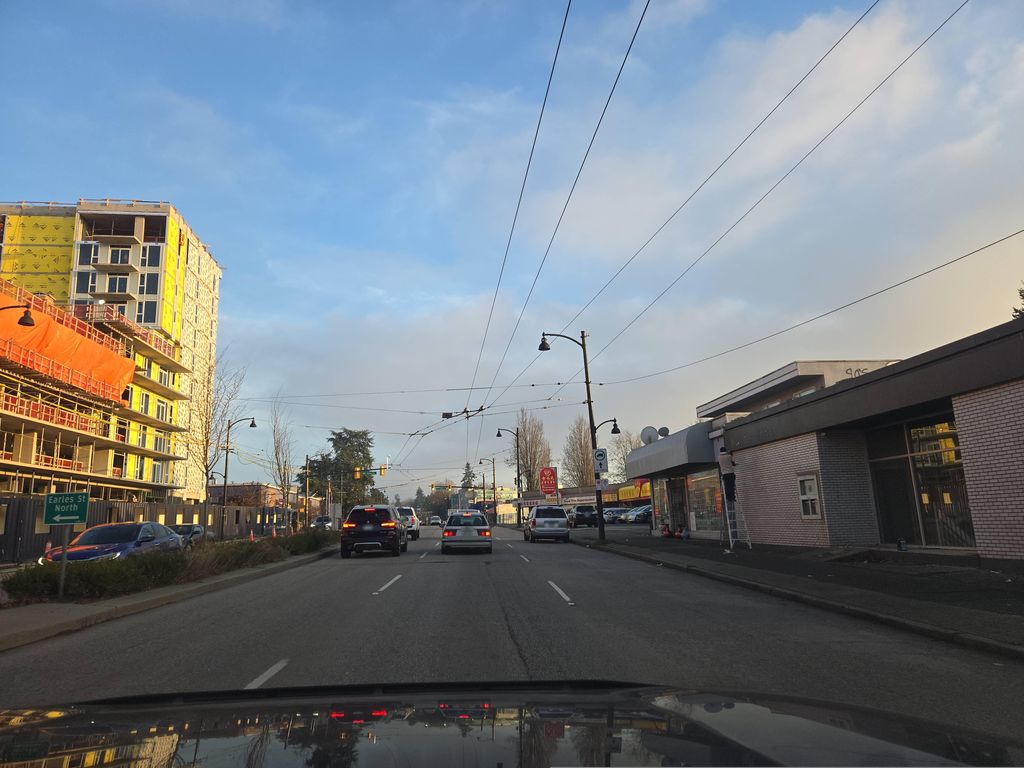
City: vancouver